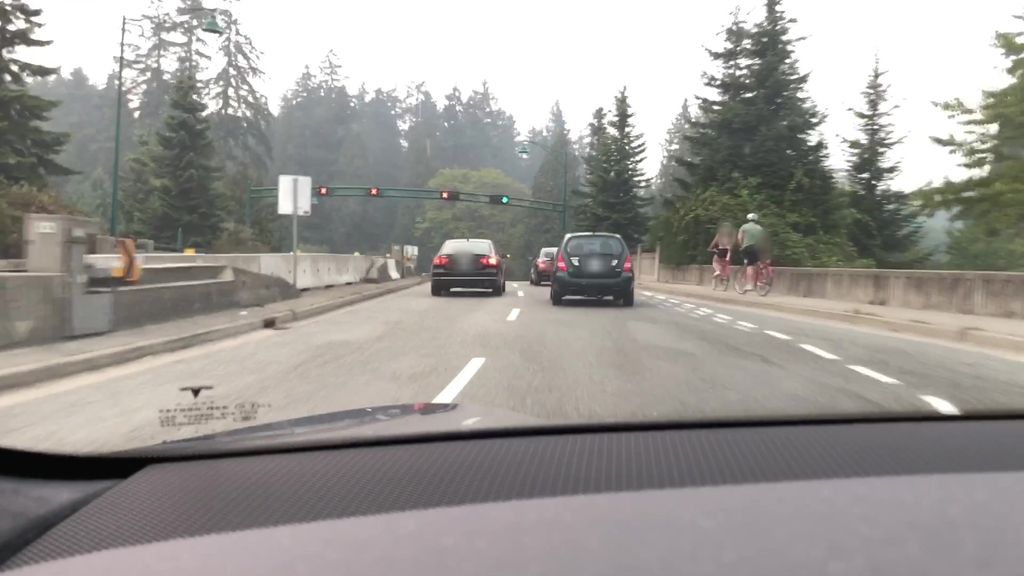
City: vancouver